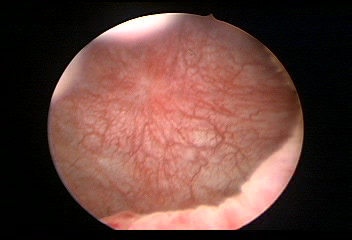
Modality: WLC
Class: Normal mucosa
Bladder cancer association: No